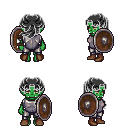
a pixel art fantasy rpg character, female body template, orc, green skin, steel chest armor, metal pants, gray princess hairstyle, brown shoes, shield, four views (front, back, left, right), 2x2 character sprite sheet, small pixel art, hard edges, no anti-aliasing